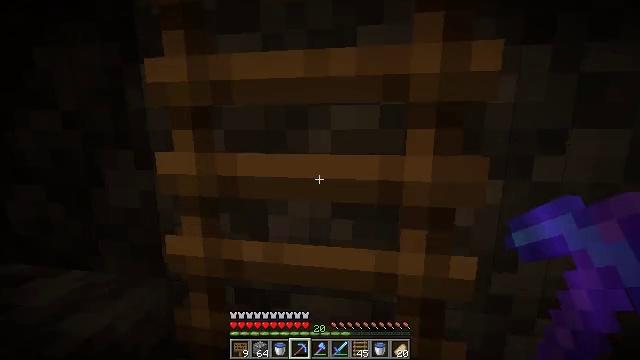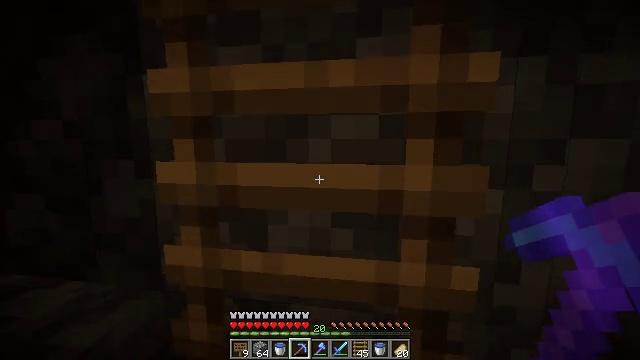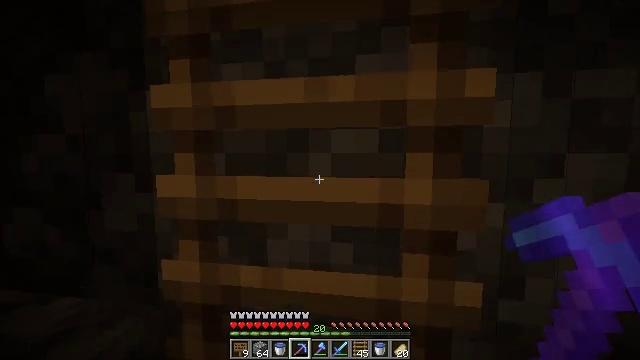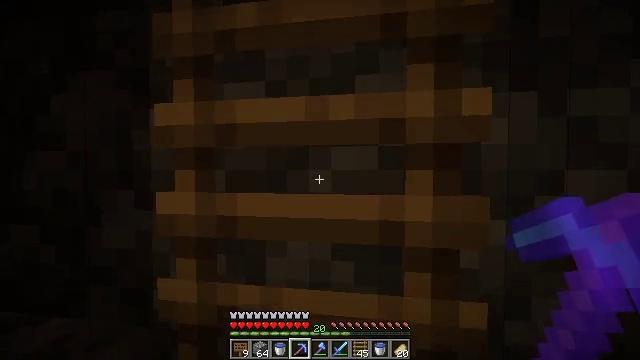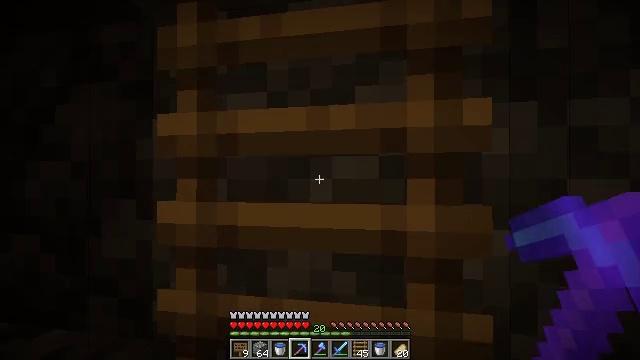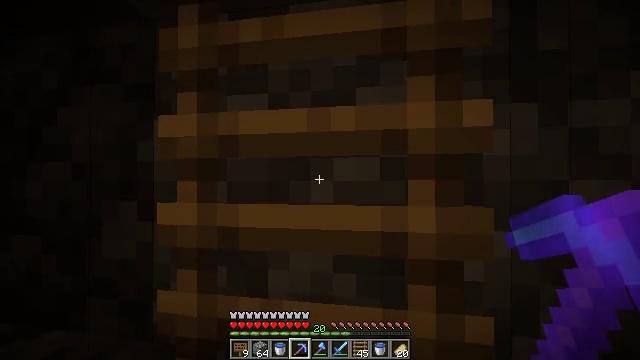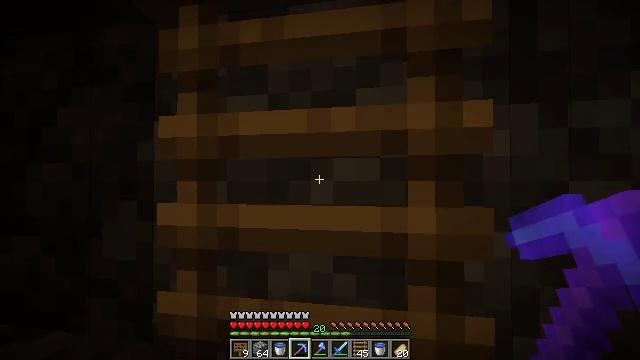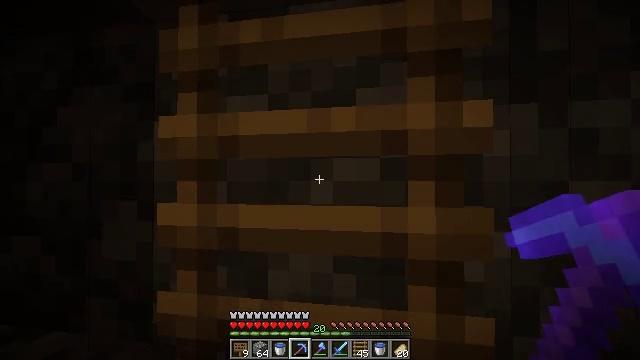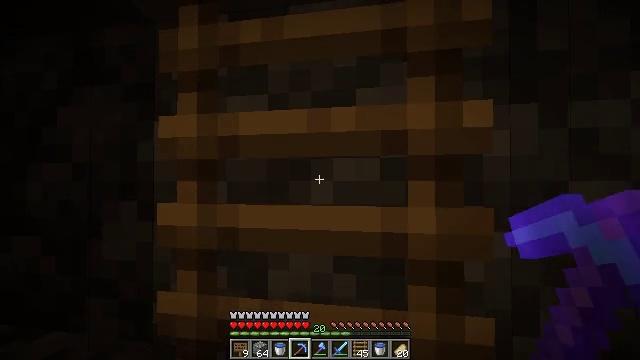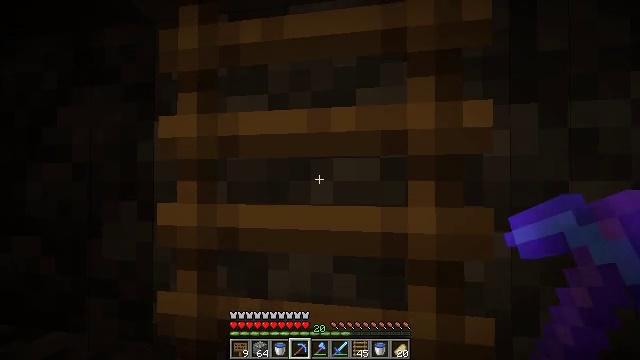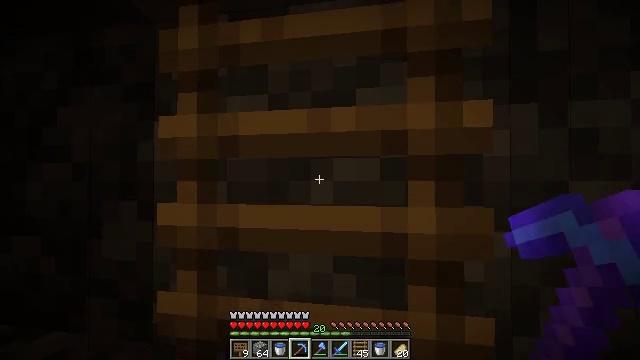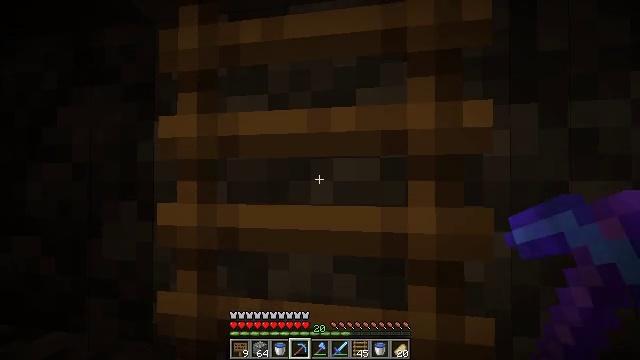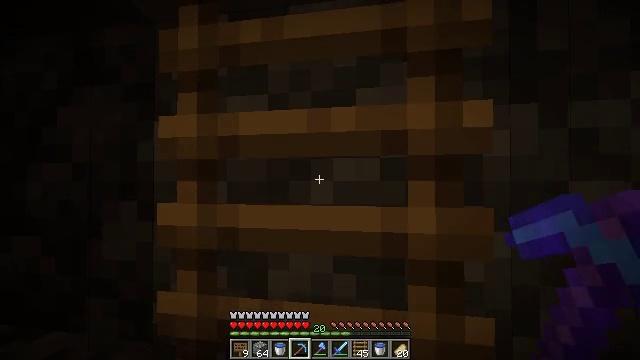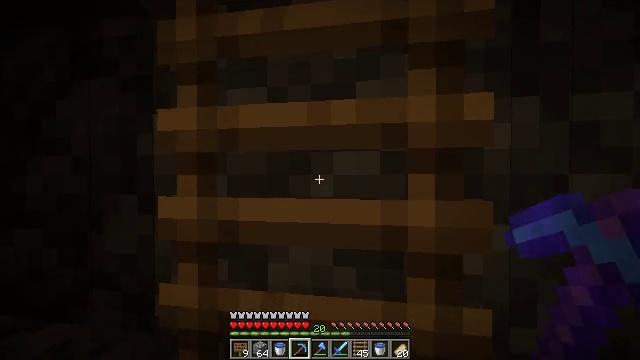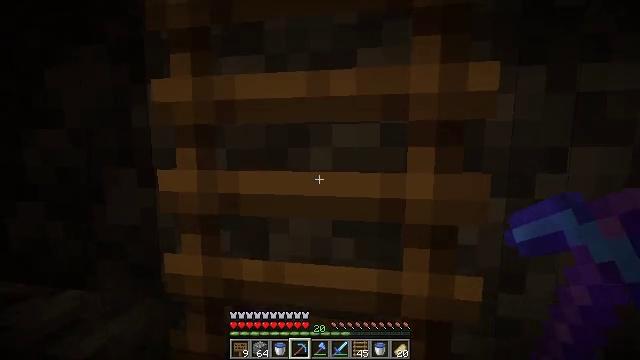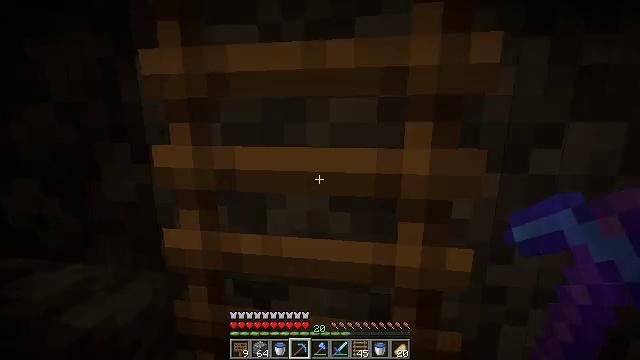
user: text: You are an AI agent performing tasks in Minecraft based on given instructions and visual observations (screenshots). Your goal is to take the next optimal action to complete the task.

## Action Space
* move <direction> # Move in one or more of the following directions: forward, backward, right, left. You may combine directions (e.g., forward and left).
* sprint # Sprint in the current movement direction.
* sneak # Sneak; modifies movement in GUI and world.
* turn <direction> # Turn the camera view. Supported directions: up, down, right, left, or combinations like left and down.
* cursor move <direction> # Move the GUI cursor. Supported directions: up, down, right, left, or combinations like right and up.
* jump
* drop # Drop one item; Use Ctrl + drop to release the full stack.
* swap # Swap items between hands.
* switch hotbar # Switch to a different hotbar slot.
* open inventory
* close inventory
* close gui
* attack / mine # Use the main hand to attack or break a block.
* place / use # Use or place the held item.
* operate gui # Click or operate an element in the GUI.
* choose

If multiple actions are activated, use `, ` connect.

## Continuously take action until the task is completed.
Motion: motion action
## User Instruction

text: Disassemble the ladder.
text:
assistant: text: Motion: turn up
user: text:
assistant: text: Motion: turn up
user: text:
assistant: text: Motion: turn up
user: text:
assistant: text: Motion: turn up
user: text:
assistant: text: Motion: no_op
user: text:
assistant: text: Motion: no_op
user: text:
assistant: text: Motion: no_op
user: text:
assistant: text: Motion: no_op
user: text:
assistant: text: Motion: no_op
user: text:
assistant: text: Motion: no_op
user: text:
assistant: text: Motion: no_op
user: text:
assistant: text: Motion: no_op
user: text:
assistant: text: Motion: turn down
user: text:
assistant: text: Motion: turn down
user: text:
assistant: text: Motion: turn down
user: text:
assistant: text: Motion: turn right and down
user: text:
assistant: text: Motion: turn right and down
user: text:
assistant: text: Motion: turn right and down
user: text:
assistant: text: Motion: turn right and down
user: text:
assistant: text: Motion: turn right and down
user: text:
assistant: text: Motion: turn down
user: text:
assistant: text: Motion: turn down
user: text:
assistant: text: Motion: no_op
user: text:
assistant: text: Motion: no_op
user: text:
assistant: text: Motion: no_op
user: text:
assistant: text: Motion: no_op
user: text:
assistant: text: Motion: no_op
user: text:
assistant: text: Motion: no_op
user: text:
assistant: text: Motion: no_op
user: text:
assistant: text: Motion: no_op